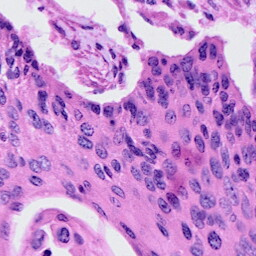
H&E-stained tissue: Cervix